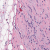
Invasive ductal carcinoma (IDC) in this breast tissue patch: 0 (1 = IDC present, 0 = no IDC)